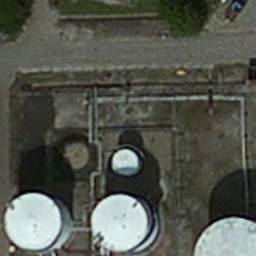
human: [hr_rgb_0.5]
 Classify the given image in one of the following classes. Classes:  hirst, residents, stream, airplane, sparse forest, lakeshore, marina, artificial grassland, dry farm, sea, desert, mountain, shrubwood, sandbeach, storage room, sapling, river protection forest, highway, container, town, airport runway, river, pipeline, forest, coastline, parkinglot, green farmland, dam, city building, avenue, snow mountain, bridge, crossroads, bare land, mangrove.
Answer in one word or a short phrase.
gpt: storage room